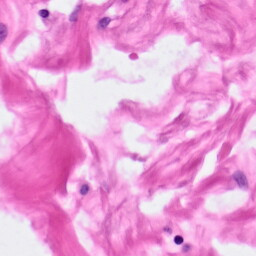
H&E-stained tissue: Pancreatic